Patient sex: M
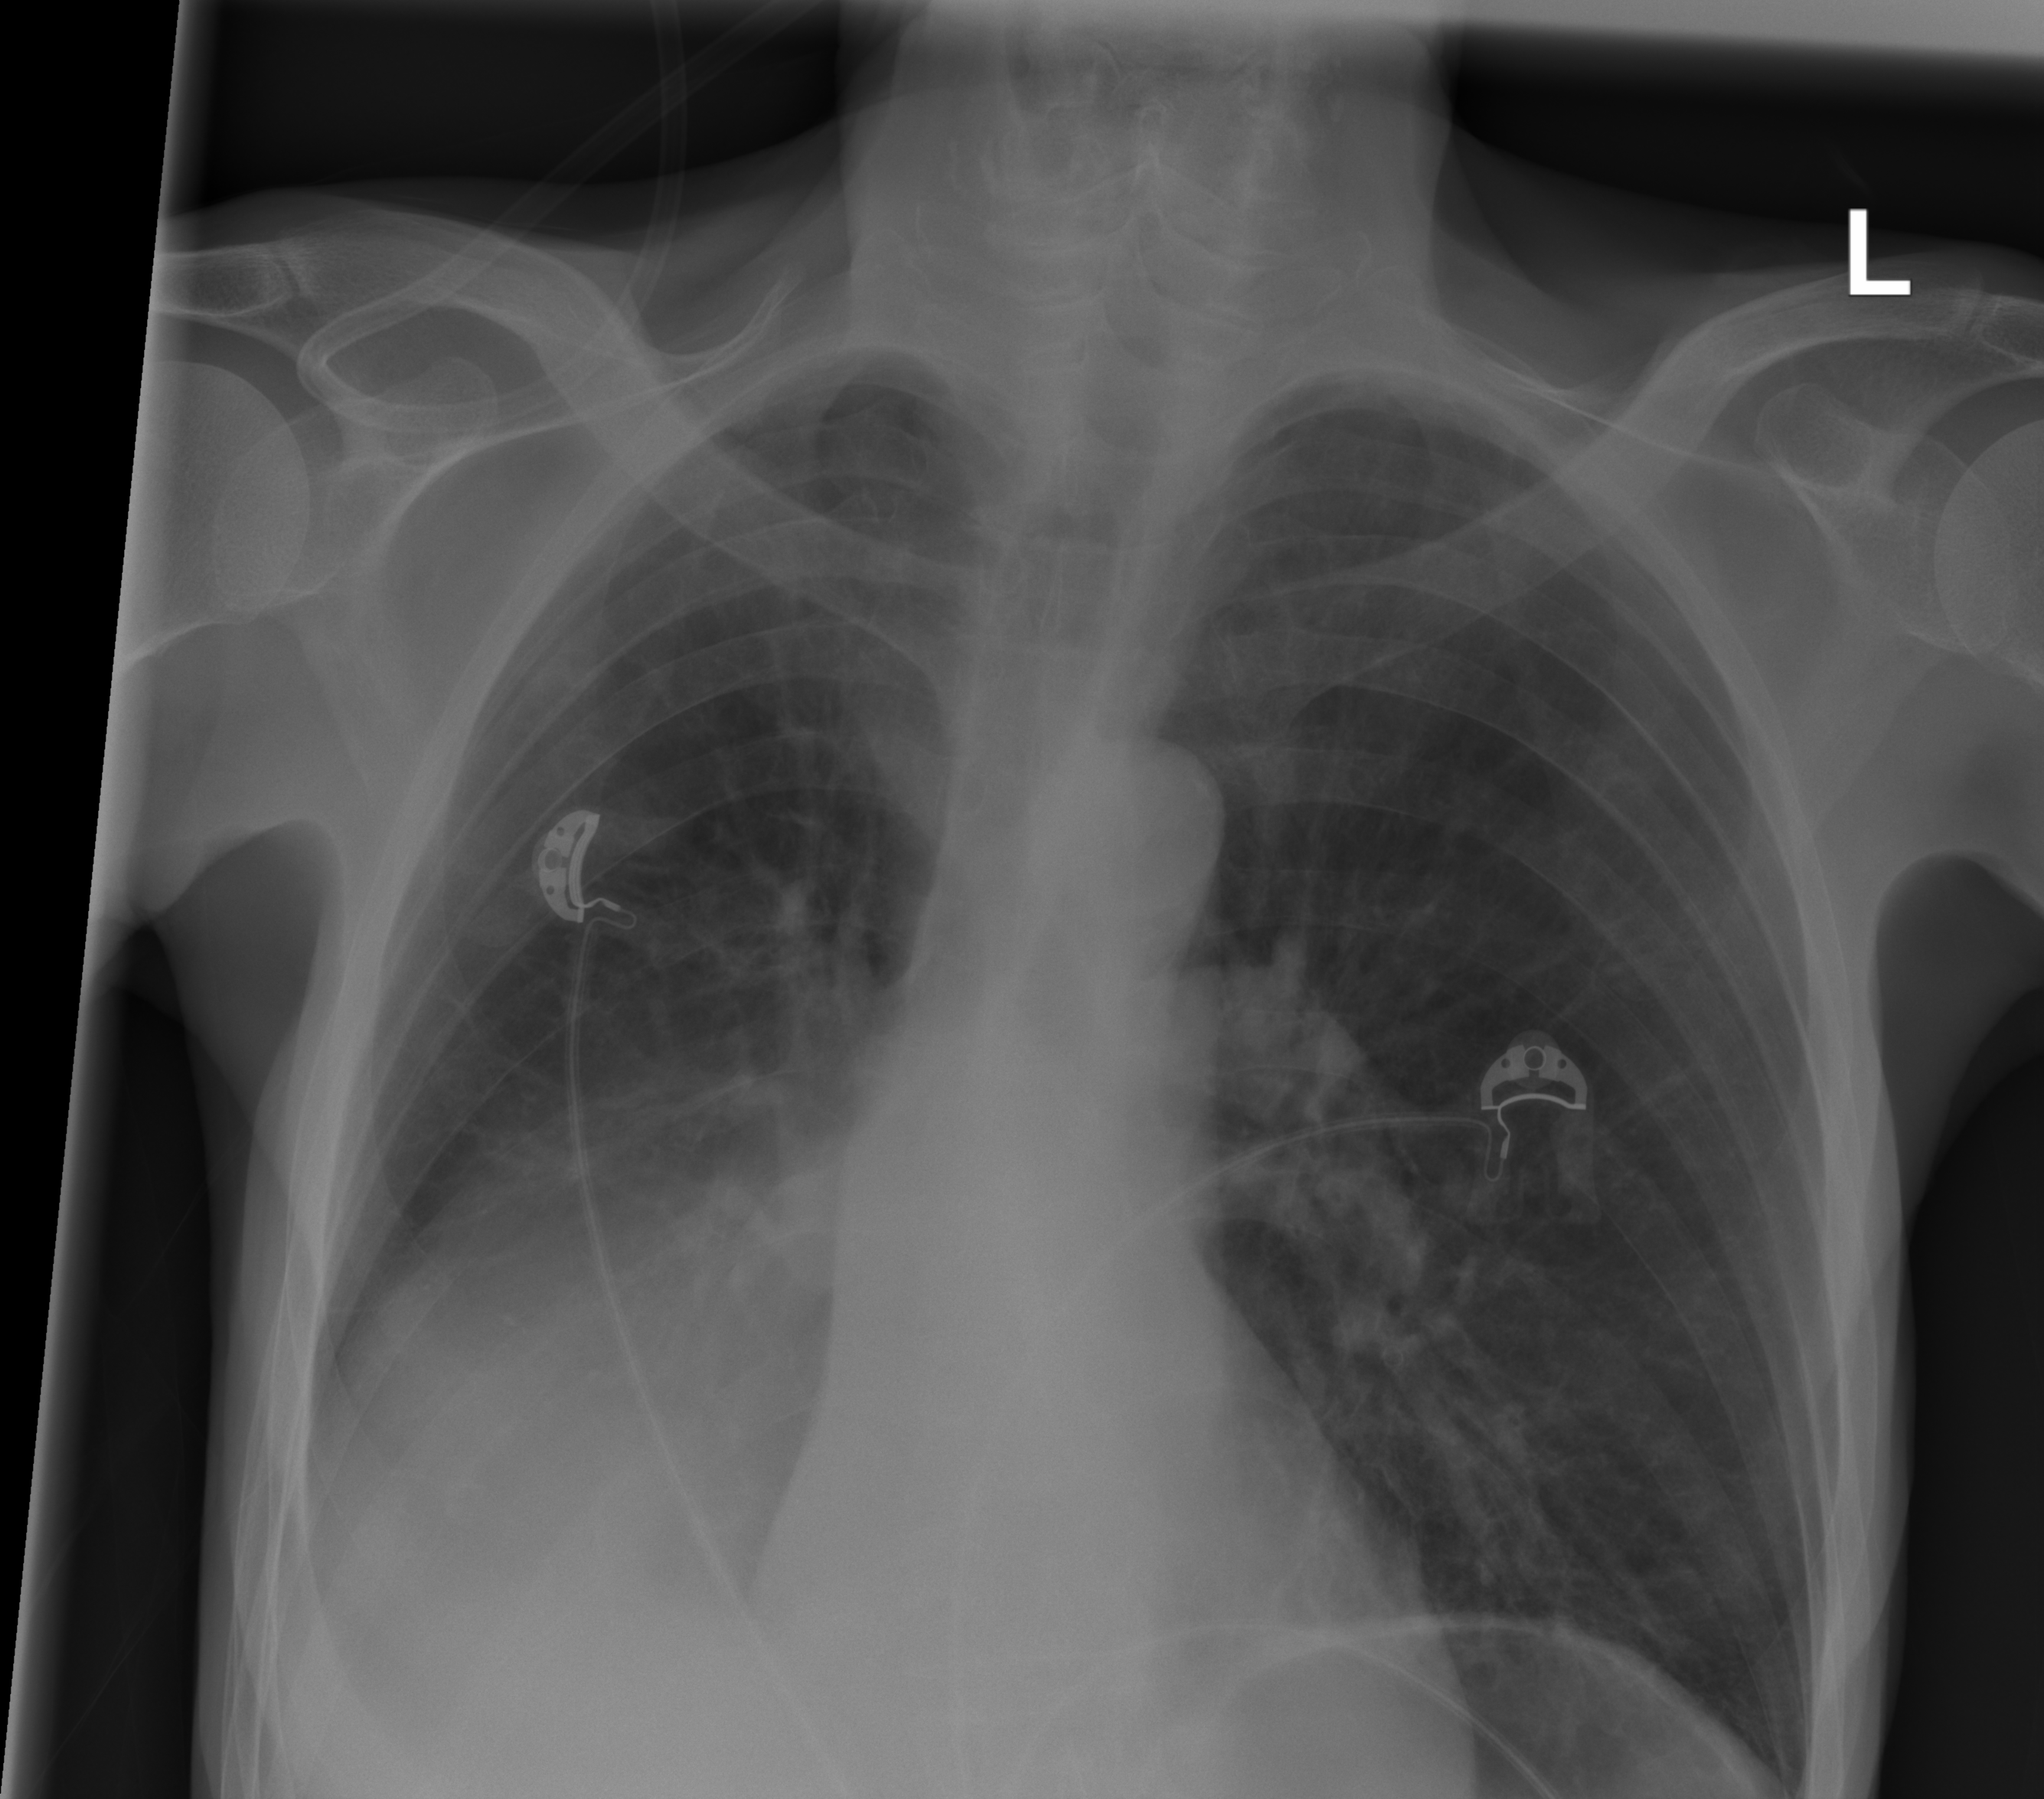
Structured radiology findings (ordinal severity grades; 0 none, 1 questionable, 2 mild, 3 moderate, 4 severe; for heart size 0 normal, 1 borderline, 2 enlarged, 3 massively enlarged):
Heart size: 0
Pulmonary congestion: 0
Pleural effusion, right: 1
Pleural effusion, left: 0
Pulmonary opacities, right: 0
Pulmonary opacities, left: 0
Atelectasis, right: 3
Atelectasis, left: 0